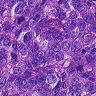
Metastatic tissue present: yes